Question: I am receiving the following Error when logging goes to rotate the log files:
'''
Traceback (most recent call last):
File "C:\Python27\Lib\logging\handlers.py", line 72, in emit
self.doRollover()
File "C:\Python27\Lib\logging\handlers.py", line 174, in doRollover
self.rotate(self.baseFilename, dfn)
File "C:\Python27\Lib\logging\handlers.py", line 113, in rotate
os.rename(source, dest)
WindowsError: [Error 32] The process cannot access the file because it is being used by another process
Logged from file logger_example.py, line 37
'''
PSMON results <URL>:

I saw in that in python 3.2 there is an implementation of a QueuedHandler for threaded logging, but I don't think that is what is going on here, as I have tried to turn logging off while threading. I even implemented a Queued Version based off of the handler.py included in python3 <URL>, but received the same error. I am obviously doing something incorrectly, but I am unable to figure it out. As it is writing to the same file from multiple classes.
- <URL>
logger_example.py:
'''
class log_this(object):
def __init__(self,module_name, MainFrame):
super(log_this, self).__init__()
self.MainFrame = MainFrame
self.module_name = module_name
LOG_FILENAME = os.path.join('logs','test.log')
LOG_LEVEL = logging.DEBUG
logging.getLogger(self.module_name)
logging.basicConfig(level=LOG_LEVEL,
format='\n--%(asctime)s %(funcName)s %(name)-12s %(levelname)-8s %(message)s',
datefmt='%m-%d %H:%M:%S',
filename=LOG_FILENAME,
filemode='w')
#console = logging.StreamHandler()
self.handler = logging.handlers.RotatingFileHandler(
LOG_FILENAME, maxBytes=<PHONE>, backupCount=5)
#console.setLevel(logging.INFO)
self.count = 0
def log_info(self,name,msg):
print('In: log_info')
try:
log_name = logging.getLogger(".".join([self.module_name,name]))
log_name.addHandler(self.handler)
if self.MainFrame.threading is False:
log_name.info("\n%s" % (msg))
except Exception,e:
print(traceback.format_exc())
print(e)
exit()
return
def log_debug(self,func_name,msg,debug_info):
try:
log_name = logging.getLogger(".".join([self.module_name,func_name]))
log_name.addHandler(self.handler)
#called_frame_trace = "\n ".join(traceback.format_stack()).replace("\n\n","\n")
outer_frames = inspect.getouterframes(inspect.currentframe().f_back.f_back)
call_fn = outer_frames[3][1]
call_ln = outer_frames[3][2]
call_func = outer_frames[3][3]
caller = outer_frames[3][4]
# a string with args and kwargs from log_debug
args_kwargs_str = "\n"+str(debug_info).replace(", '","\n, '")
if self.MainFrame.threading is False:
results = log_name.debug("%s\nARGS_KWARGS_STR:%s\ncall_fn: %s\ncall_ln: %i\ncall_func: %s\ncaller: %s\nException:" % (
msg,
args_kwargs_str,
call_fn,
call_ln,
call_func,
caller
),exc_info=1)
except Exception, e:
print(traceback.format_exc())
print(e)
exit()
return
'''
Example usage that is being used in multiple classes across several directories/modules:
'''
from Logs.logger_example import log_this
class Ssh(object):
def __init__(self, MainFrame):
super(Ssh, self).__init__()
self.MainFrame = MainFrame
self.logger = log_this(__name__,self.MainFrame)
def infoLogger(self,msg=None):
this_function_name = sys._getframe().f_back.f_code.co_name
self.logger.log_info(this_function_name,str(msg)+" "+this_function_name)
return
def debugLogger(self,msg=None,*args,**kwargs):
debug_info = {'ARGS':args, 'KWARGS':kwargs}
this_function_name = sys._getframe().f_back.f_code.co_name
self.logger.log_debug(this_function_name,str(msg)+this_function_name,debug_info)
return
#-------------------------------------------------
# Example Usage:
# It used like this in other classes as well
#-------------------------------------------------
def someMethod(self):
self.infoLogger('some INFO message:%s' % (some_var))
self.debugLogger('Some DEBUG message:',var1,var2,var3=something)
'''
Example Output:
'''
--06-05 12:35:34 log_debug display_image.EventsHandlers.MainFrameEventHandler.csvFileBrowse DEBUG Inside: csvFileBrowse
ARGS_KWARGS_STR:
{'ARGS': ()
, 'KWARGS': {}}
call_fn: C:\Python27\lib\site-packages\wx-3.0-msw\wx\_core.py
call_ln: 8660
call_func: MainLoop
caller: [' wx.PyApp.MainLoop(self)\n']
Exception:
None
--06-05 12:35:34 log_info display_image.EventsHandlers.MainFrameEventHandler.csvFileBrowse INFO
Inside: csvFileBrowse
--06-05 12:35:41 log_debug display_image.sky_scraper.fetchPage DEBUG retailer_code,jNumberfetchPage
ARGS_KWARGS_STR:
{'ARGS': ('1', u'J176344')
, 'KWARGS': {}}
call_fn: C:\Users\User\Desktop\SGIS\SGIS_6-2-14\SGIS-wxpython-master\display_image\EventsHandlers\MainFrameEventHandler.py
call_ln: 956
call_func: onScanNumberText
caller: [' results = self.updateMainFrameCurrentItemInfo(retailer_code)\n']
Exception:
None
'''
Any suggestions would be greatly appreciated.
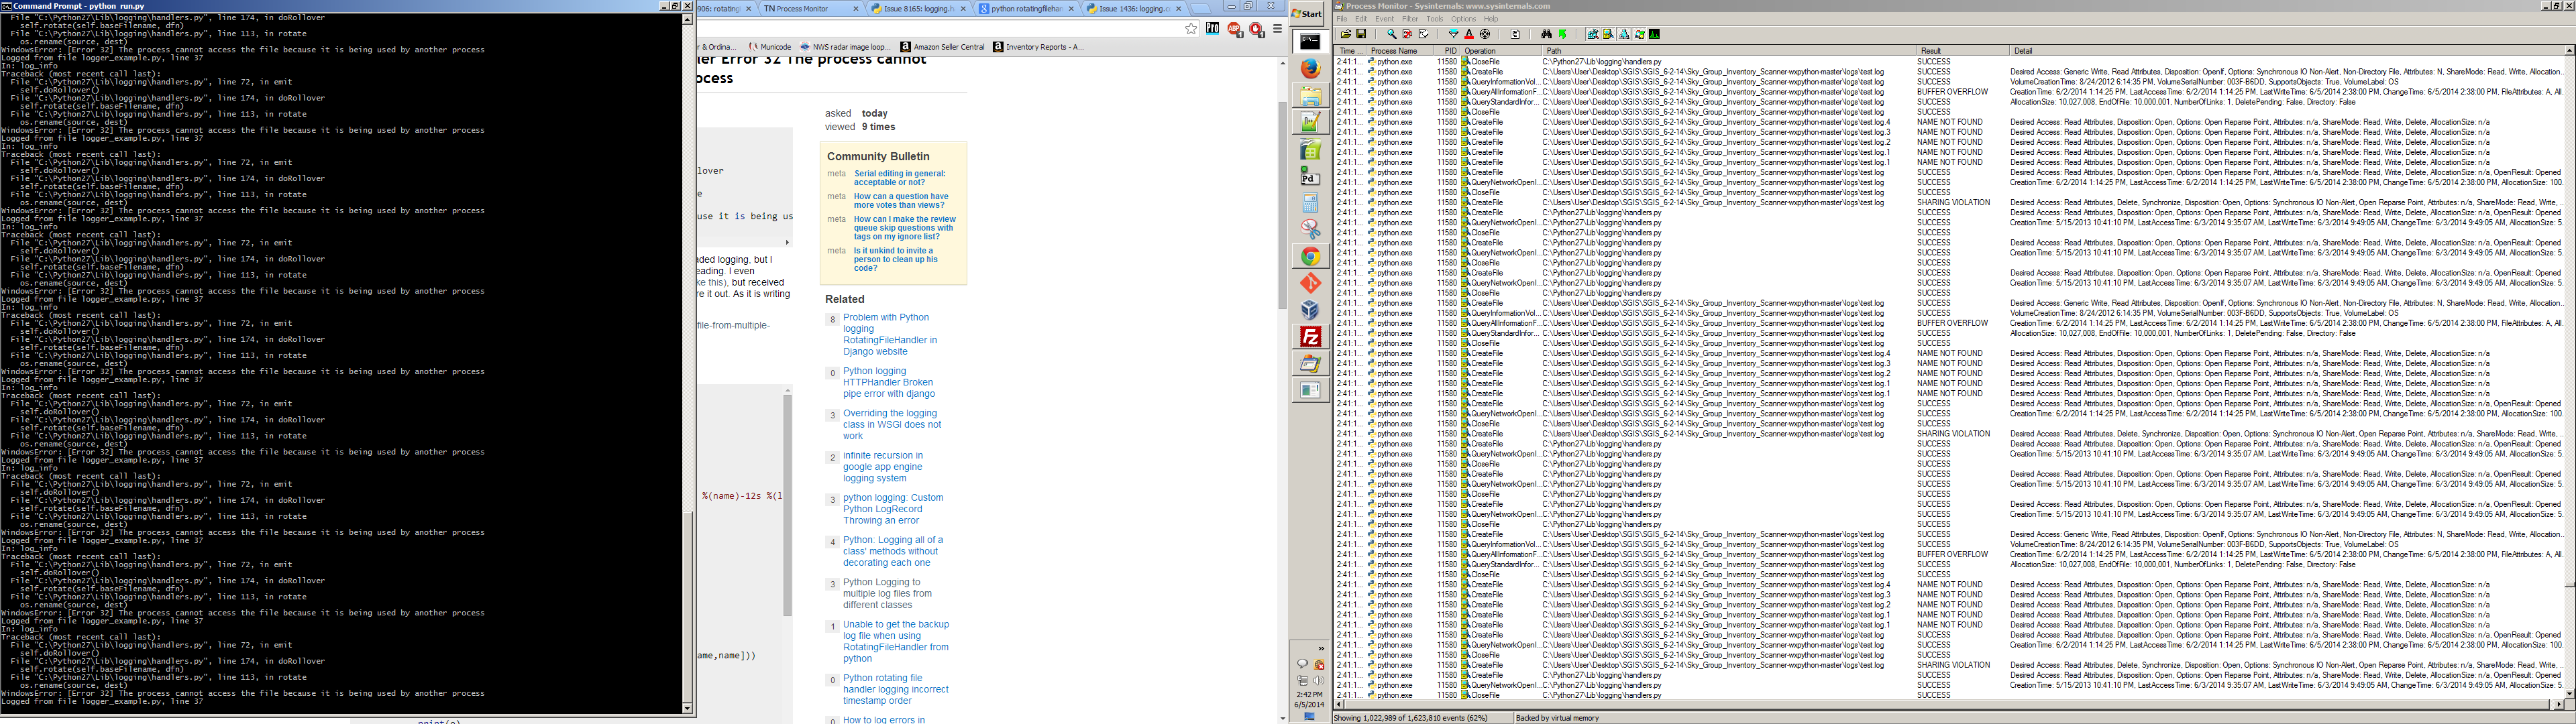
Answer: Error 32 is what it says - something else has the file open, so it can't be renamed by logging. Check that you only have one handler opening that file, it's not open in an editor or being scanned by an antivirus tool, etc.